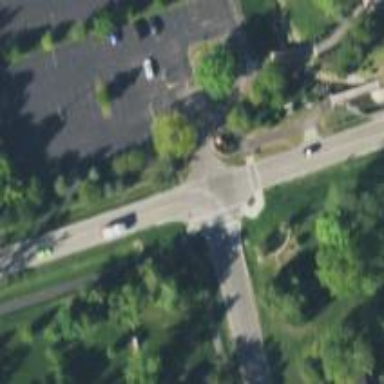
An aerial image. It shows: Footway with crossing.